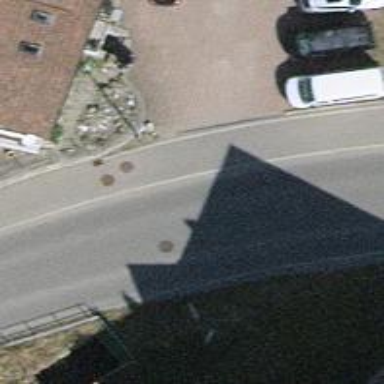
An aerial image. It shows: Driveway made of paving stones.